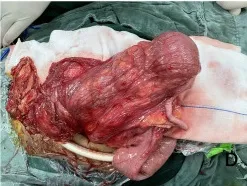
Representative surgical images. (A-E) Images from various stages of the operation showing the overlap of the small intestine and colon. The colon is free and not fixed and the cyst is located in the ileocecal region.
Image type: medical_photograph (other_medical_photograph)